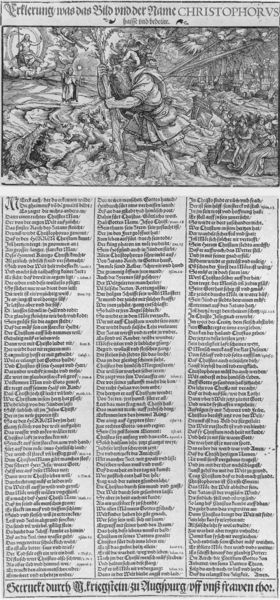
Titel: Erklerung/ was das Bild vnd der Name CHRISTOPHORVS haisse vnd bedeüte.
Künstler: Heinrich d.J. Vogtherr
Standort: Wolfenbüttel
Institution: Herzog August Bibliothek
Schlagwörter: baum, gott, mann, meer, wasser, weiß, wolken, fluss, landschaft, menschen, ufer, grau, holz, schwarz, zeichnung, tiere, bart, bibel, geschichte, mensch, rahmen, tragen, bild, baumstamm, natur, stamm, figur, drei, kind, schultern, wald, holzschnitt, schrift, wellen, papier, stab, grafik, graphik, linien, spalten, rand, angst, kraft, lesen, deutsch, name, buch, religion, waten, druck, radierung, stich, titel, seite, illustration, schwarzweiß, text, zeitung, überschrift, buchdruck, buchseite, jäger, christus, jesus, schreiben, mythos, mittelalter, wut, heiliger, zeilen, reisender, kupferstich, reisende, jenseits, fraktur, durck, verse, flugblatt, legende, augsburg, erzählung, flugschrift, artikel, majuskel, kolumnen, christopherus, christophorus, riese, sintflut, heiligen, christoferus, heilger, rdierung, weltengericht, legenda aurea, christkind, deusch, christopher, text bild, drick, linksbündig, dreispaltig, tragen christkind, chrisoferus, christophrus, chrisotpherus, christophorvs, resurexit